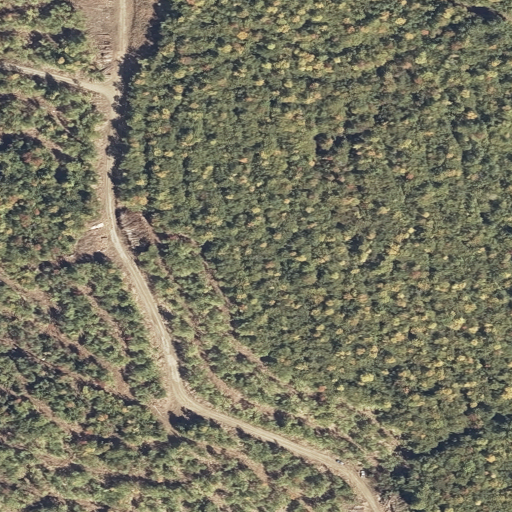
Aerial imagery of mountain in Maine named Fairdale Hill containing deciduous forest, pasture, and mixed forest